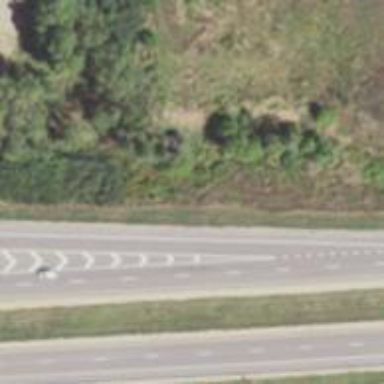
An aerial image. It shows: Motorway trunk link.